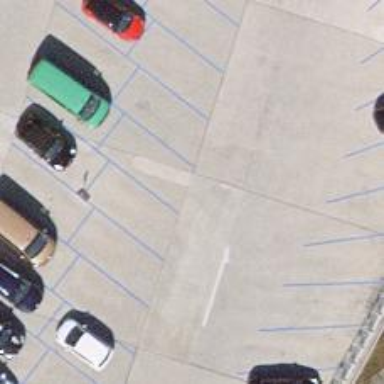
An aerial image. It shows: Rooftop parking area.